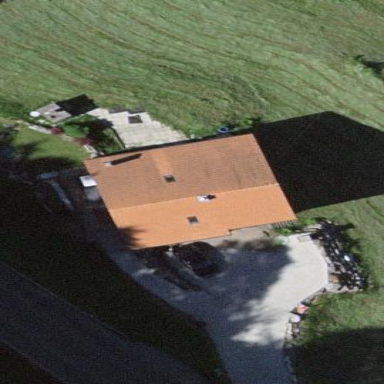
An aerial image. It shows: Hut.